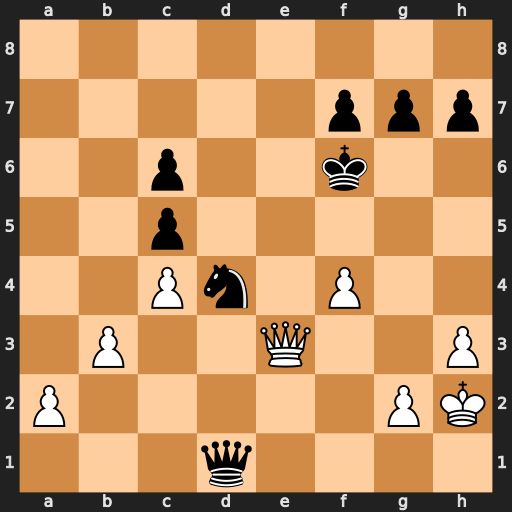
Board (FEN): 8/5ppp/2p2k2/2p5/2Pn1P2/1P2Q2P/P5PK/3q4
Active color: w
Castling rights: -
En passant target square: -
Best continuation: Qe5+ Kg6 Qg5#